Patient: sex M, age 64
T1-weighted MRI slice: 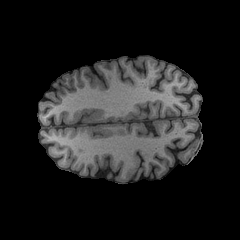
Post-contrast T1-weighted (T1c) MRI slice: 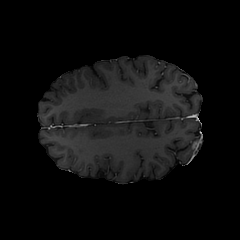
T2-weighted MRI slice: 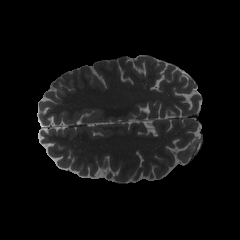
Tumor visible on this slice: no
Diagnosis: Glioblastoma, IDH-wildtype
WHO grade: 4